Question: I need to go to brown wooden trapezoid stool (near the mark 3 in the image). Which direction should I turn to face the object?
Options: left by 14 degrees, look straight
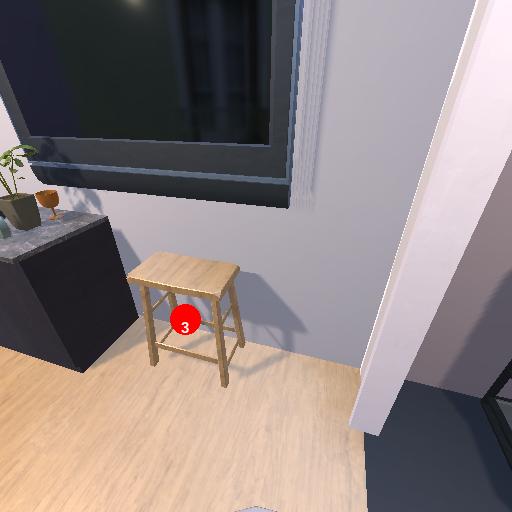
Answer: left by 14 degrees